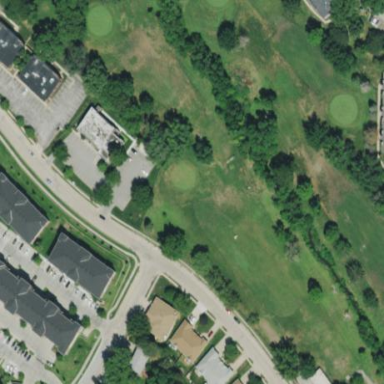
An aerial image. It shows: Rough grassy area used for golf.